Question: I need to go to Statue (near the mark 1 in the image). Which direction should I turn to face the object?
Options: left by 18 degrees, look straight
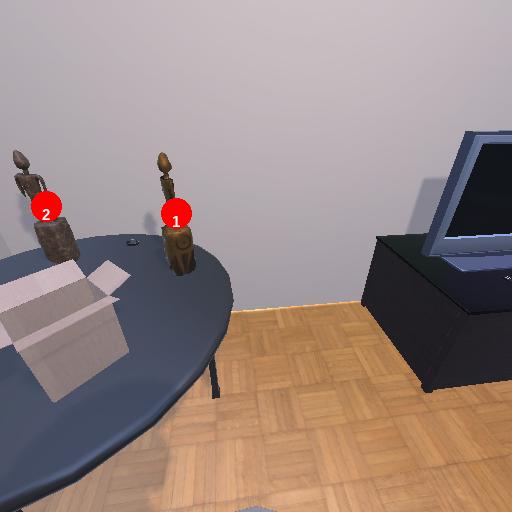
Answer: left by 18 degrees